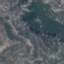
Land use / land cover class: HerbaceousVegetation